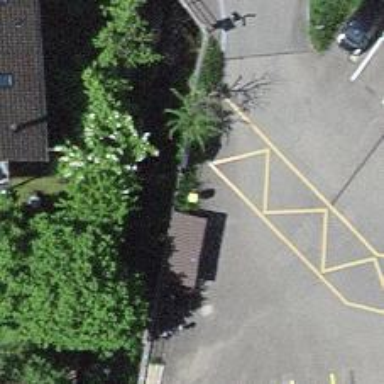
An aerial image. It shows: Post box.